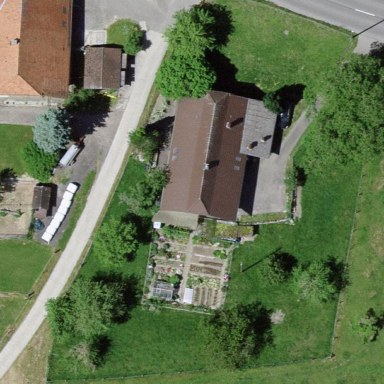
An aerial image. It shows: Farmyard area.